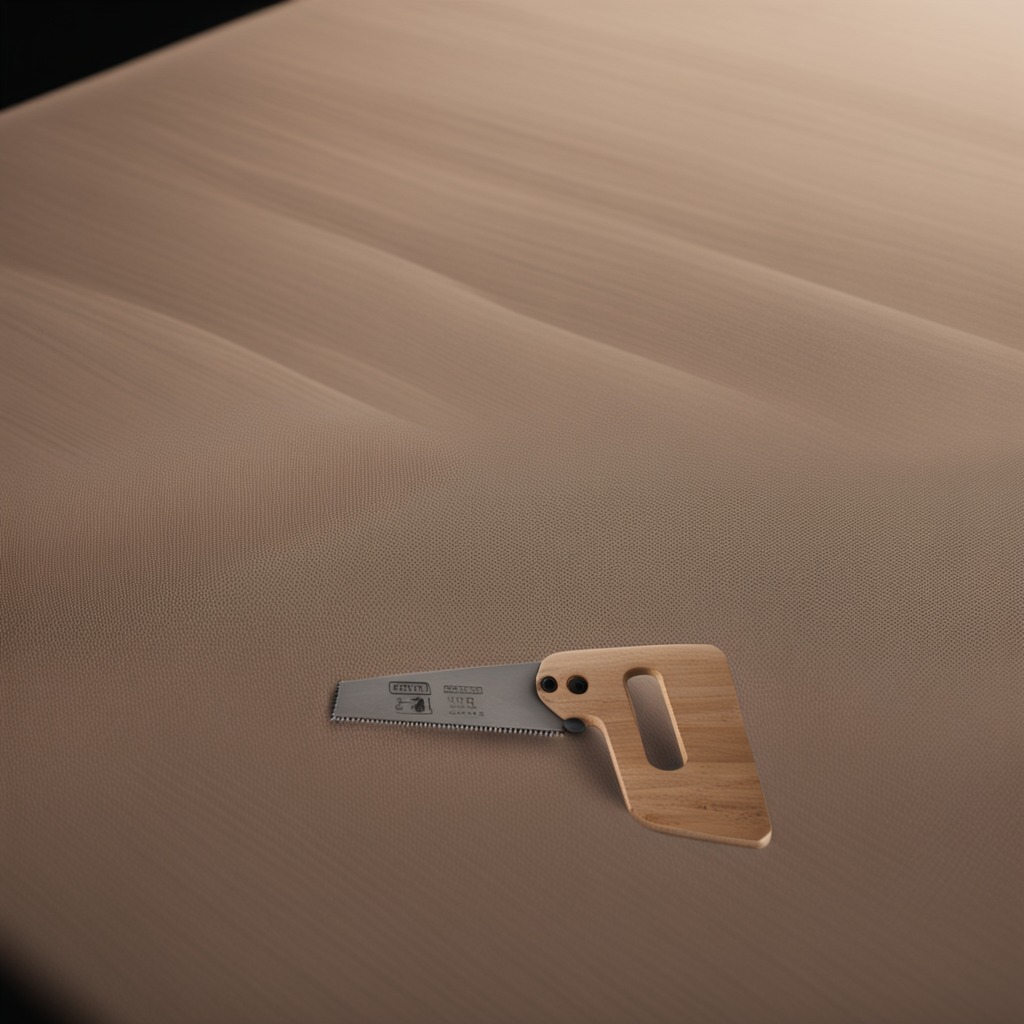
A handheld metal saw lying on the wooden table.